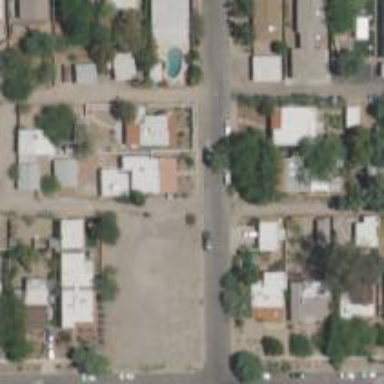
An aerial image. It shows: Alley classified as service road.